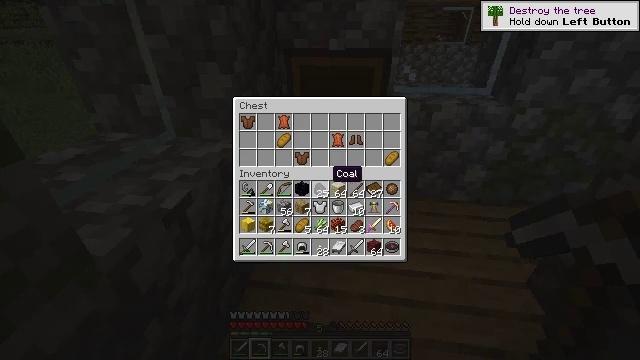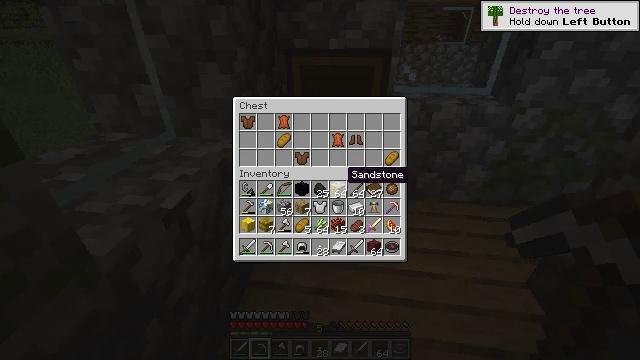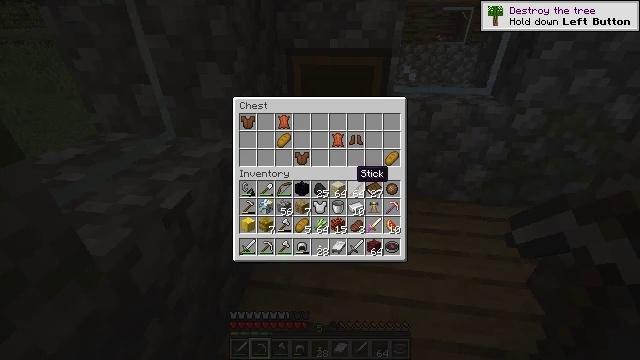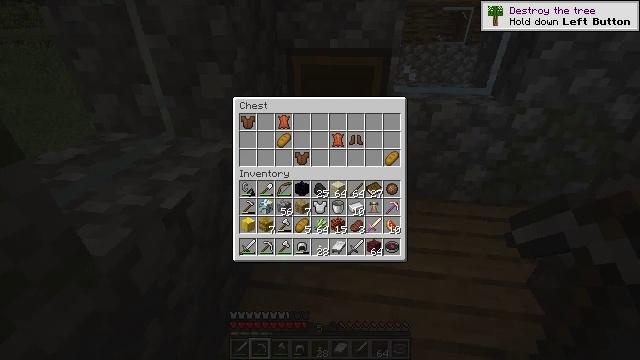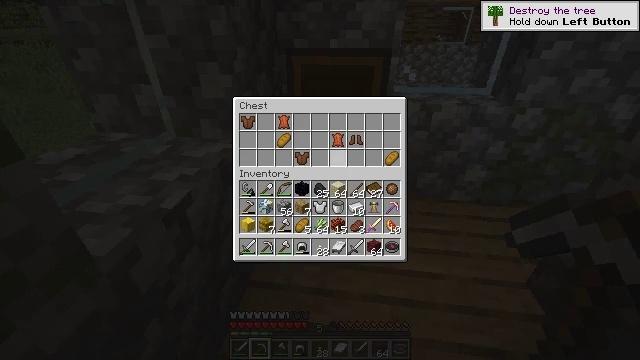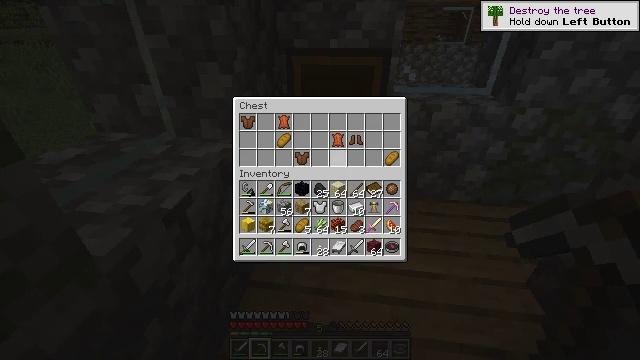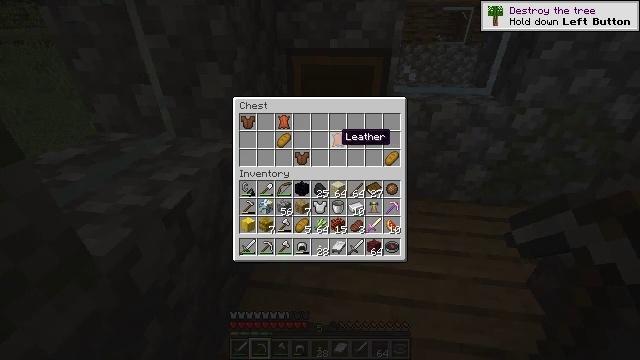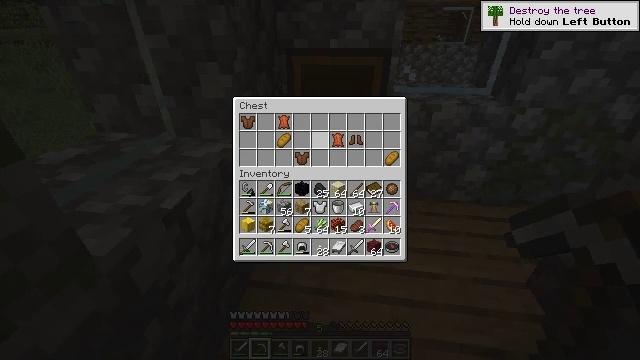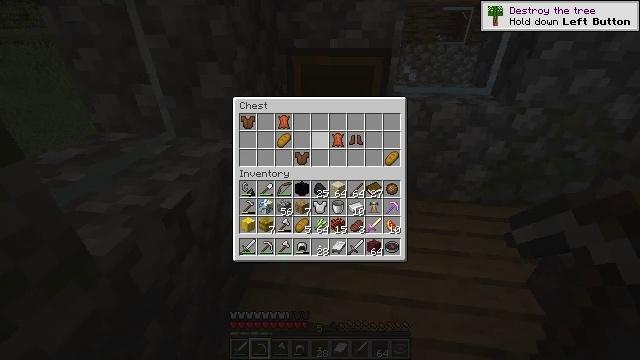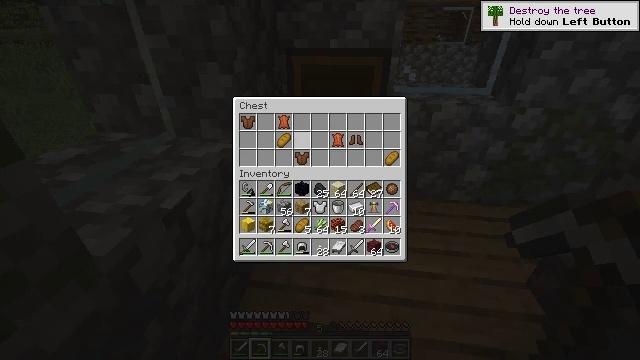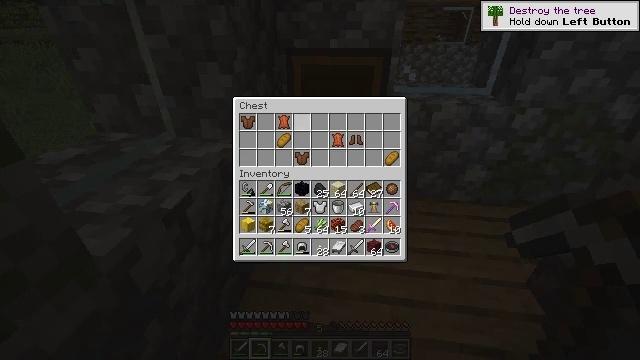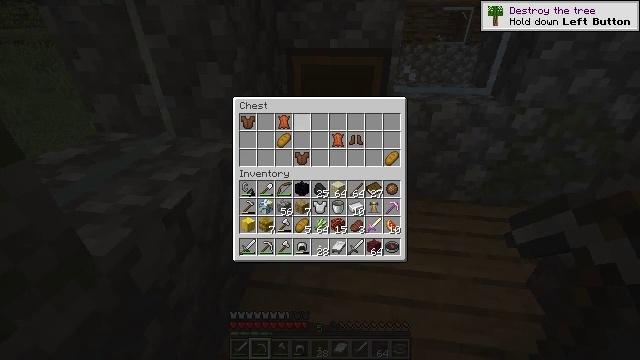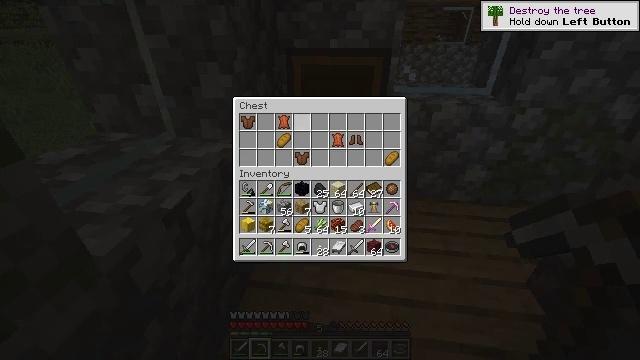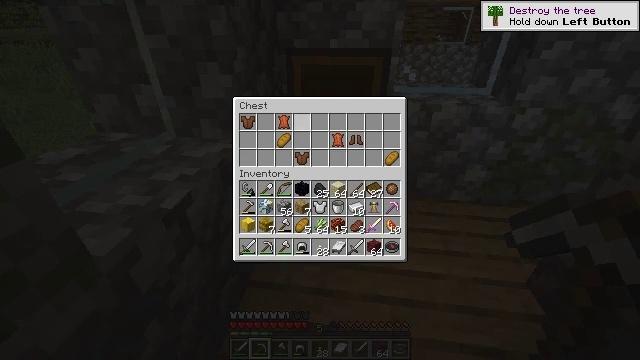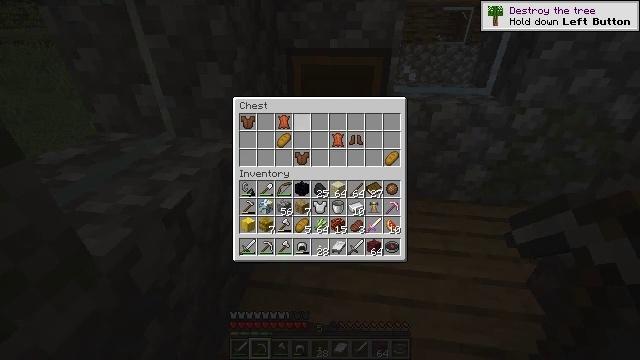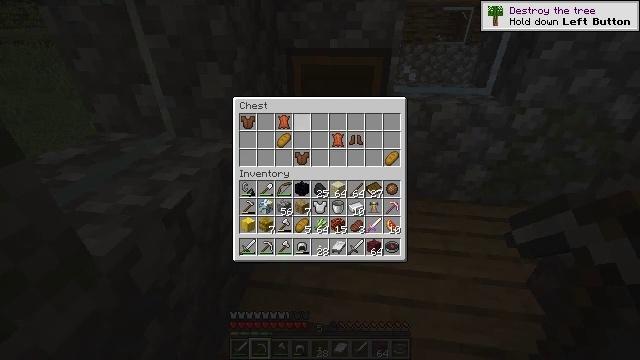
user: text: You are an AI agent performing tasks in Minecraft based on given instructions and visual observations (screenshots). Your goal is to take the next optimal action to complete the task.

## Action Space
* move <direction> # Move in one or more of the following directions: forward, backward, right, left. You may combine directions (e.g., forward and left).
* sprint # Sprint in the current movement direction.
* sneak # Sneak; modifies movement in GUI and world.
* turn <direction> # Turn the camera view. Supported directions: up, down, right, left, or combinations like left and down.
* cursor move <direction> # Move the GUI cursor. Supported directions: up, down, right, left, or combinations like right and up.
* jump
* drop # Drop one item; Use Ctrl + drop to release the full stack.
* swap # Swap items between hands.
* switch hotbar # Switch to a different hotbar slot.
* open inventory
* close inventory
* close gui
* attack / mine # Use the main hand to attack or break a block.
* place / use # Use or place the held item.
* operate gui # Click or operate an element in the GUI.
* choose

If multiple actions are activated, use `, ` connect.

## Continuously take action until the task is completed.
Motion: motion action
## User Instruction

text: Remove the cauldron from its current position.
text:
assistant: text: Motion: turn right
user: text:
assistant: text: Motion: turn right
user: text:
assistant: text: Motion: no_op
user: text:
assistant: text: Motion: turn up
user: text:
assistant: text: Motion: turn up
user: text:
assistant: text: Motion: no_op
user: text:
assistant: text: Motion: turn left
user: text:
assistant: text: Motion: no_op
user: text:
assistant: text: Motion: turn left
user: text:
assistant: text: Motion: no_op
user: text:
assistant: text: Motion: no_op
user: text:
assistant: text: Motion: no_op
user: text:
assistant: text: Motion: no_op
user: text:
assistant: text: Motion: no_op
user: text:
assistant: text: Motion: no_op
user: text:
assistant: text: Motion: no_op
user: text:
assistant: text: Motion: no_op
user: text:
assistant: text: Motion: no_op
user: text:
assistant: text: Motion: no_op
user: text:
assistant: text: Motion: no_op
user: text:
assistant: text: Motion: no_op
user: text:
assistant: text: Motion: no_op
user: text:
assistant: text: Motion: no_op
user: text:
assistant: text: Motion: no_op
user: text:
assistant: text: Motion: attack / mine
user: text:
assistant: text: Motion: attack / mine
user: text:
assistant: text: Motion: attack / mine
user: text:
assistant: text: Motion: turn right
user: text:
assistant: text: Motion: turn right
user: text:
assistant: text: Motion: no_op